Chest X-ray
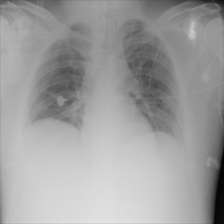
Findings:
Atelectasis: positive
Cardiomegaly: negative
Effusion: negative
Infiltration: negative
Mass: negative
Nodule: negative
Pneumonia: negative
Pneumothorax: negative
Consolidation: negative
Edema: negative
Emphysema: negative
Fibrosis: negative
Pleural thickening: negative
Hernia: negative